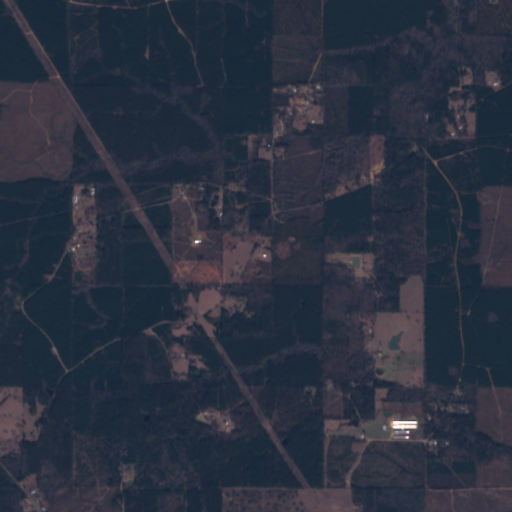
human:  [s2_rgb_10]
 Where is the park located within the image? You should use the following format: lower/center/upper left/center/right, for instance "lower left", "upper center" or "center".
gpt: The park is located in the center left of the image.
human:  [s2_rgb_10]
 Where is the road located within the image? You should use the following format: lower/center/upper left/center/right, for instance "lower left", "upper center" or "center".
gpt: There is no road in the image.